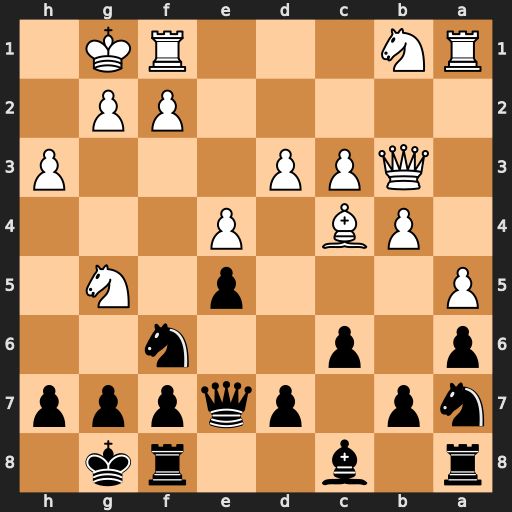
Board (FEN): r1b2rk1/np1pqppp/p1p2n2/P3p1N1/1PB1P3/1QPP3P/5PP1/RN3RK1
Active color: b
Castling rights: -
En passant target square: -
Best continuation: d5 exd5 cxd5 Bxd5 Nxd5